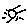
Label: sun